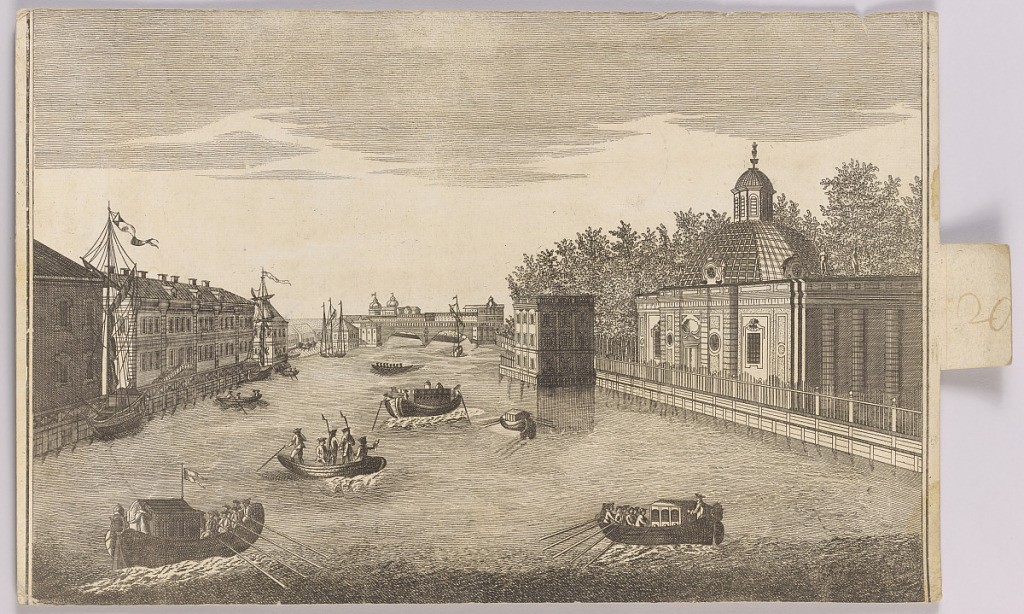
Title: Peep-Show Print
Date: mid-18th century
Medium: Engraving and brush and wash on paper
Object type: Print
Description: Peep-show print